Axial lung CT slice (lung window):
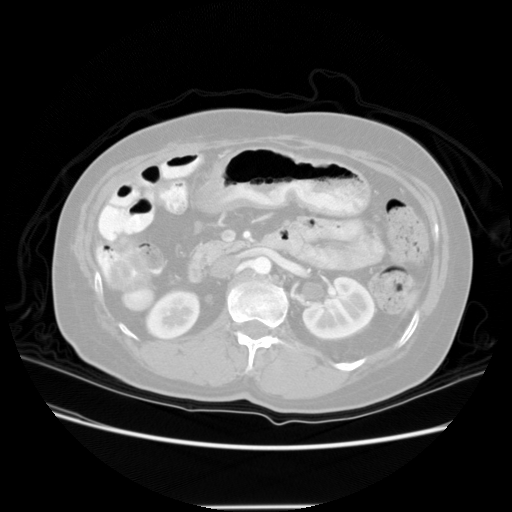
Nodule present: no